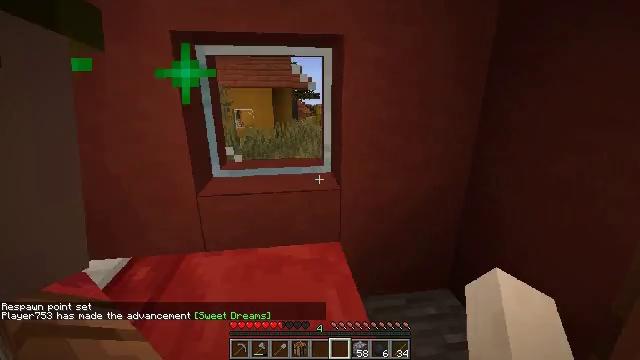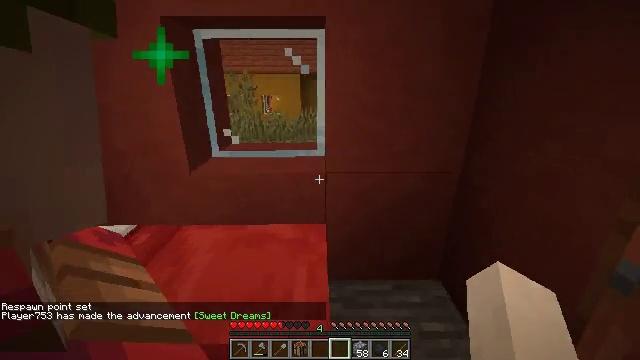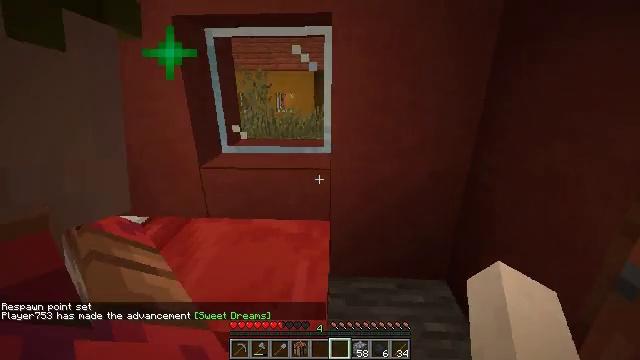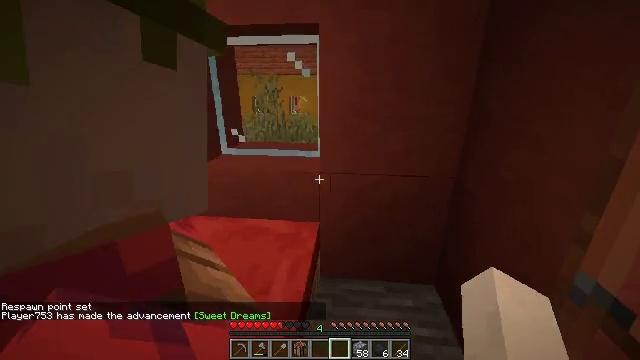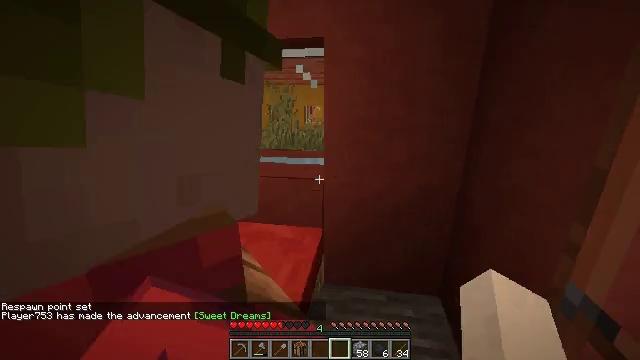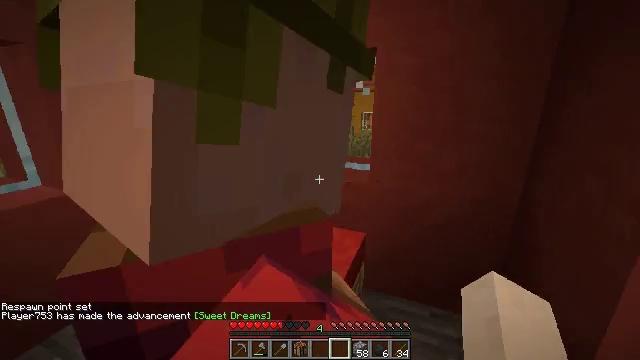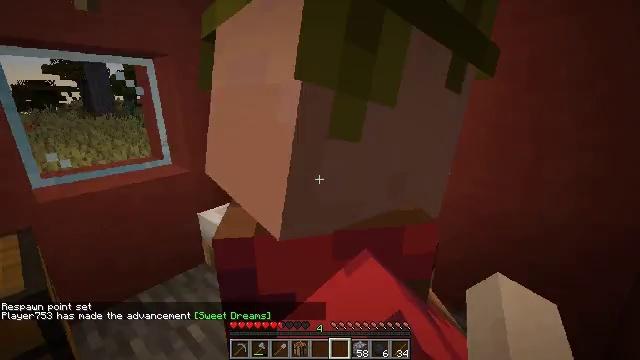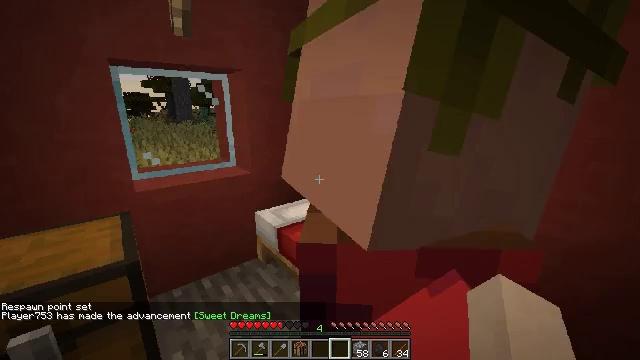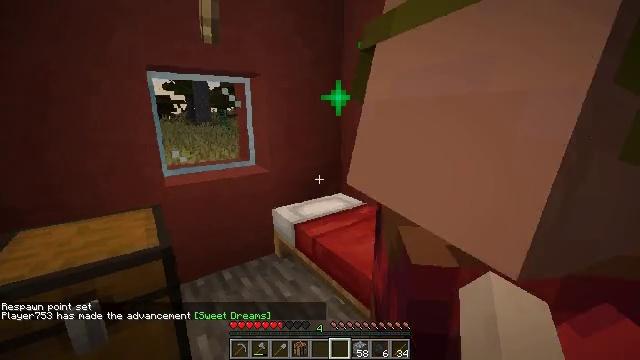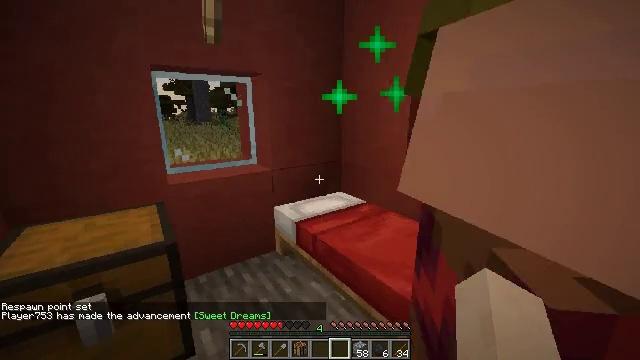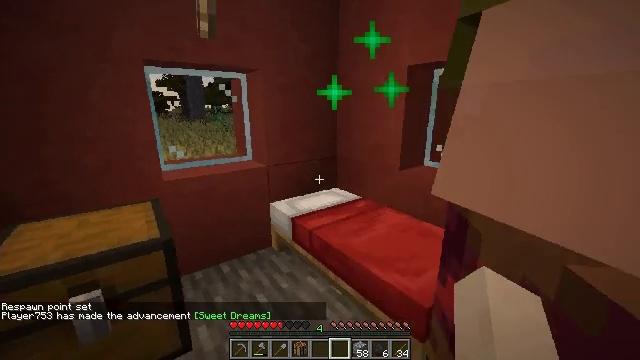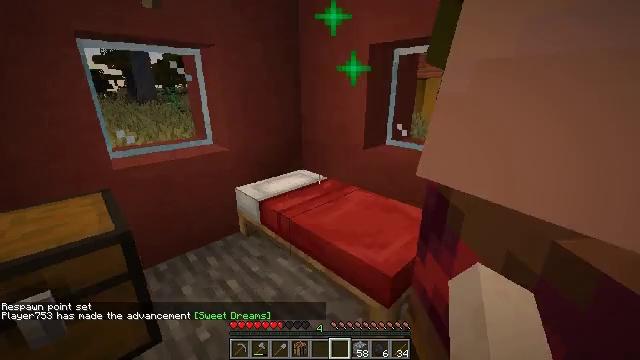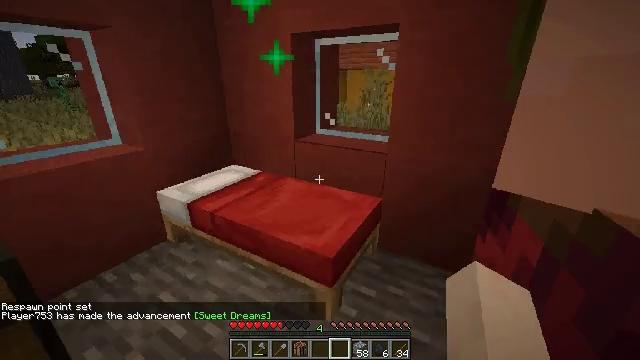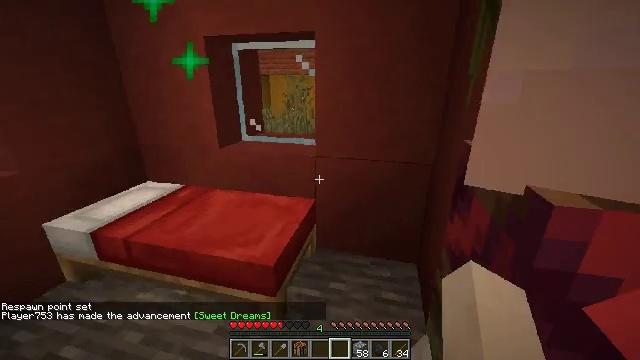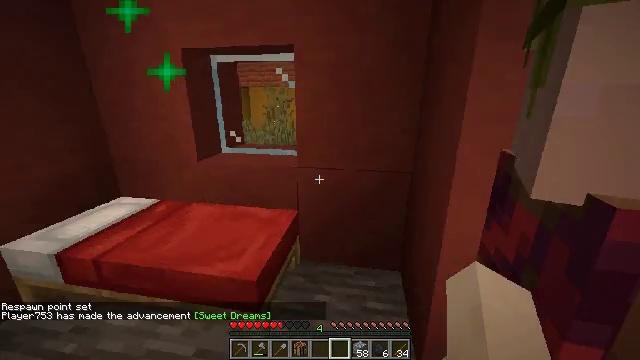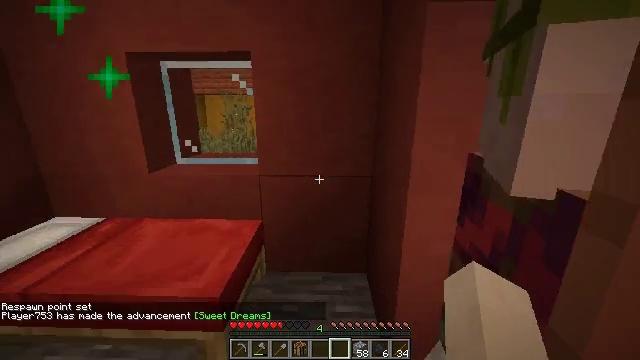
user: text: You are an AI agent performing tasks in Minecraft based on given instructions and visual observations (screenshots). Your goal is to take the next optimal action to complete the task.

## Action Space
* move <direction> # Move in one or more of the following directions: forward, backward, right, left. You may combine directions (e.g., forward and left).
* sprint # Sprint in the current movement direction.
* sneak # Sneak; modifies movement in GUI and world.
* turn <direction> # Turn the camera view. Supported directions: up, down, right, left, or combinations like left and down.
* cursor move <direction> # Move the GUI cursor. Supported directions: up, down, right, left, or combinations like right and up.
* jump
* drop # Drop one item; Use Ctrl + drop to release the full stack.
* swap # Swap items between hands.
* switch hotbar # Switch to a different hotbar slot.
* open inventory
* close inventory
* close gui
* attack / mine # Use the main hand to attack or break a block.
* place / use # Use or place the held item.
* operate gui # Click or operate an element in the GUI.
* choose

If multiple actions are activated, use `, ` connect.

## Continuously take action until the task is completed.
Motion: motion action
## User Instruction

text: Dismantle the red bed.
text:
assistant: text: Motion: turn left and down
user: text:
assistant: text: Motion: turn left
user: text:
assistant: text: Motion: turn left
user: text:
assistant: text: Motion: turn left and up
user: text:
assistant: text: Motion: turn left and up
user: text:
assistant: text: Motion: turn left
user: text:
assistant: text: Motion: turn left and up
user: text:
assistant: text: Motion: turn left
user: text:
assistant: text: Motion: no_op
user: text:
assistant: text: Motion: turn right
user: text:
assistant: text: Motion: turn right and down
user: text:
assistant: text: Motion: turn right and down
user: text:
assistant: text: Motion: turn right and up
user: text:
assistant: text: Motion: turn right and up
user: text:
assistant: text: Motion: turn right and up
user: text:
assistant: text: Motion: turn right and up
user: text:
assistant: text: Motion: turn right
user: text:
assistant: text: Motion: no_op
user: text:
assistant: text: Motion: turn right
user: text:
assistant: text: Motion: turn right and up
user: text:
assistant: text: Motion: turn right
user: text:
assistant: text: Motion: turn left
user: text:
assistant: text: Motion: turn left and down
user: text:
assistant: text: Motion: turn left and down
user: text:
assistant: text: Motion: move forward, turn left and down
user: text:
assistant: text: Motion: move forward, turn left and down
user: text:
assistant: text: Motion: move forward, turn left and down
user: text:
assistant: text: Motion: move forward, turn down
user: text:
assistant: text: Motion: move forward, turn right and down
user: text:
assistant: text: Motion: turn down